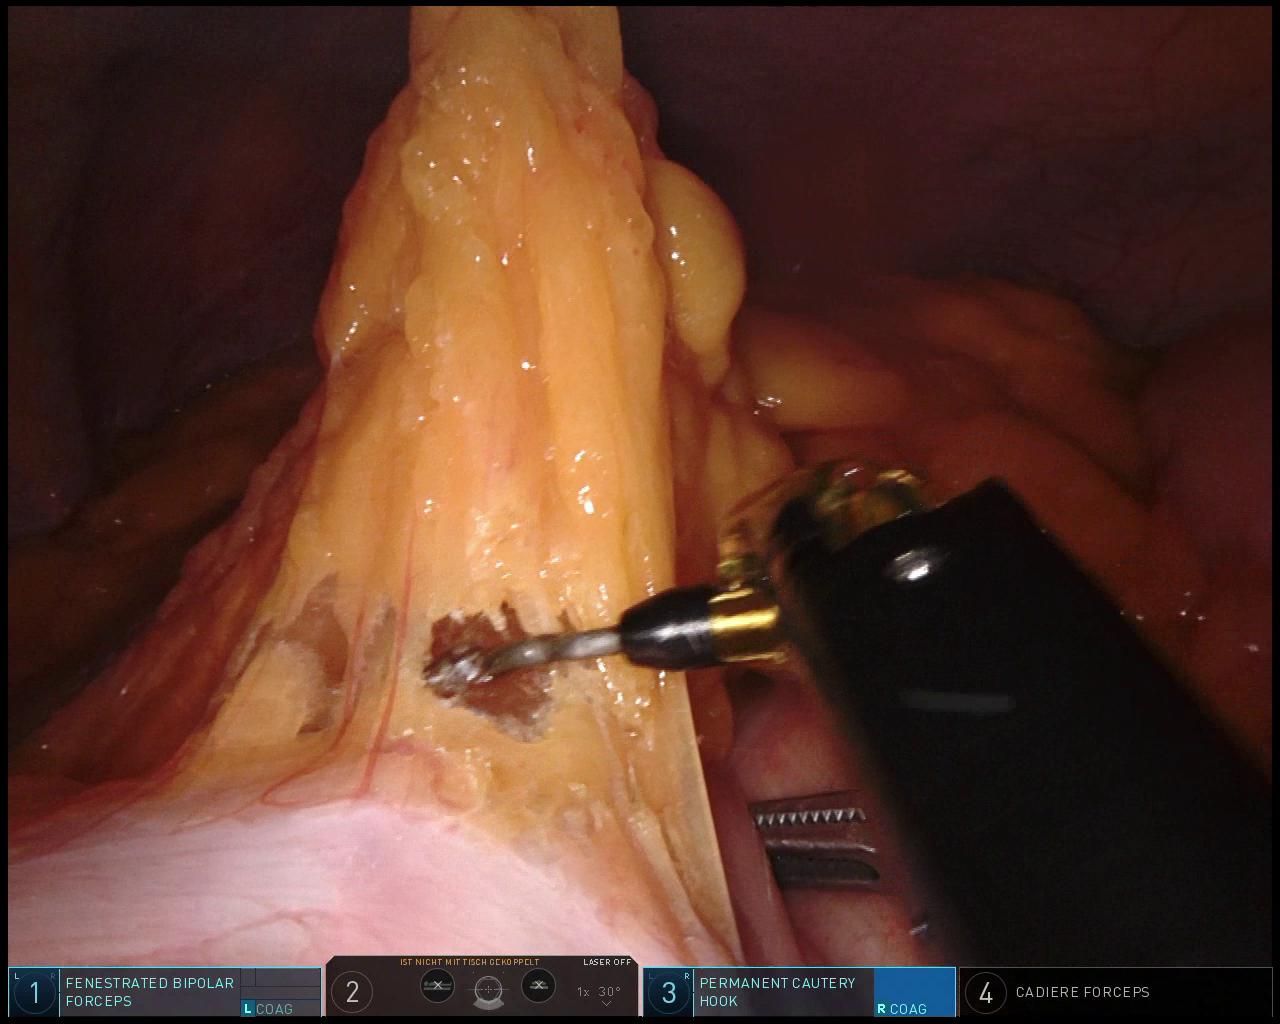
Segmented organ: colon
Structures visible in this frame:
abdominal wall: yes
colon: yes
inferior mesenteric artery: no
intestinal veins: no
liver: no
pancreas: no
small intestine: no
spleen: no
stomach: no
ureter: no
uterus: no
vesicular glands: no